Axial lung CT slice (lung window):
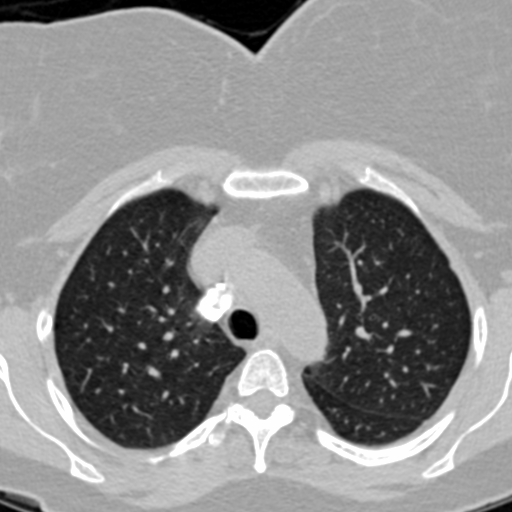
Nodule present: no